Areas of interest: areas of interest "Hefei Aquarium"
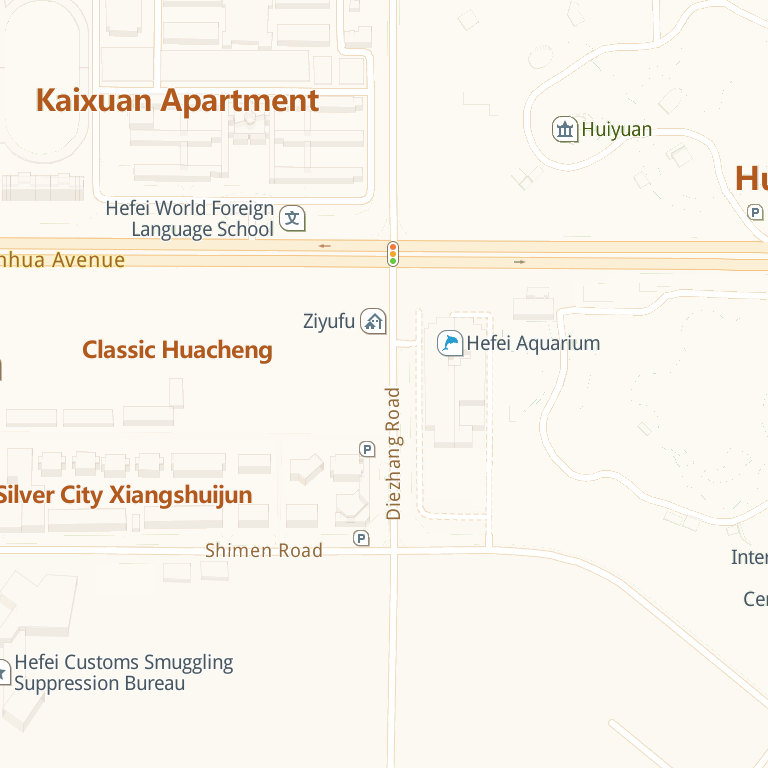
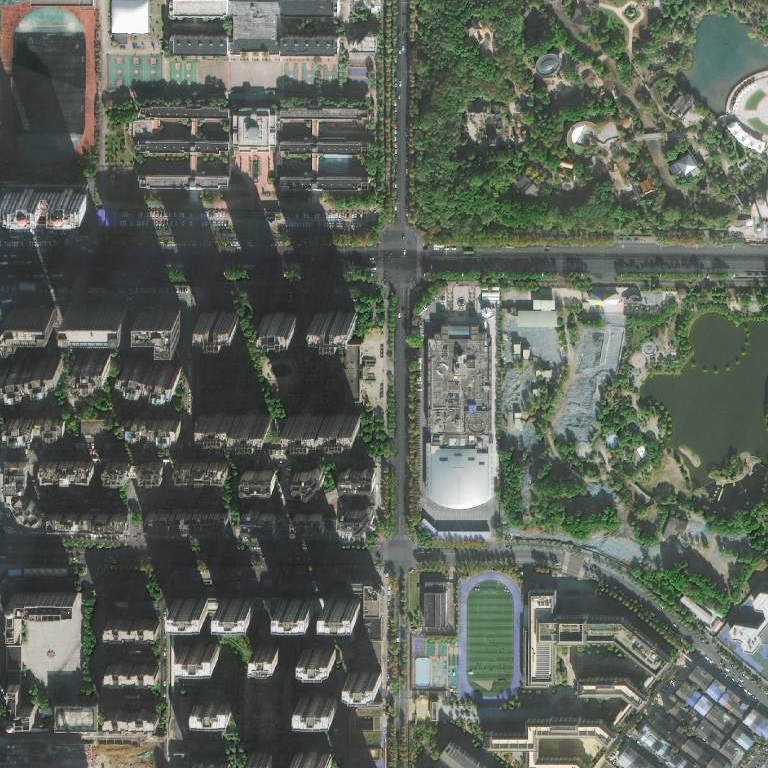